Question: When a user on a popular website gets a response, they are (rather embarrassingly) told that they have "1 responses" (see illustration).

I'm sure it must be easy to determine whether they have one and strip the 's' from the end of the word.
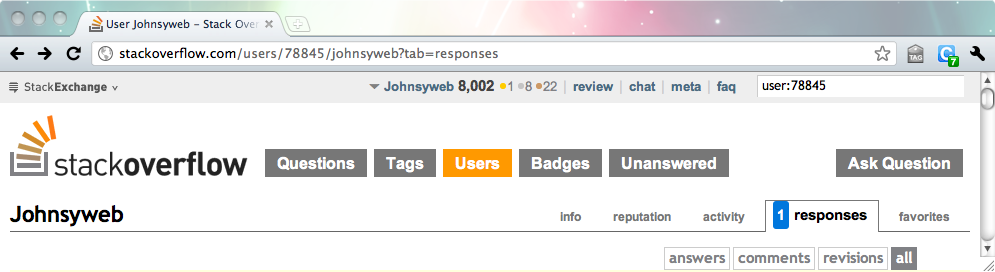
Answer: For the English language it's generally no more difficult than:
'''
if number == 1:
print "1 response"
else:
print "%s responses" % number
'''
For other spoken languages it can be rather difficult because it's not always a matter of just appending an s. The technique remains the same, though. You have to add code to check the number and display the proper form.
Often I'll use completely different wording for the case of zero ("you have no responses"), 1 ("you have only one response") or 2+ (you have N responses). Obviously, in the specific example you give that doesn't apply.
In the specific example you give, however, one could argue that the implementation is correct. It is the "responses" tab with a marker for the number. It's not an English sentence but rather the name of a tab. So, no matter how many responses there are, it will always be the "responses" tab. That's splitting a fine hair though, and I think if this were my website I would probably change it to "1 response".